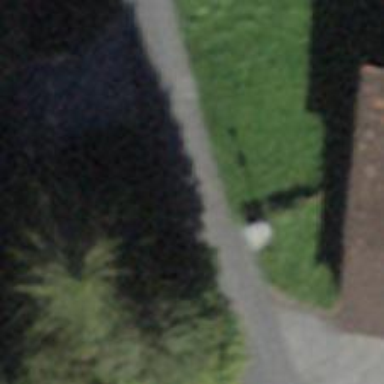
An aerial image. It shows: Smooth asphalt road in residential area.